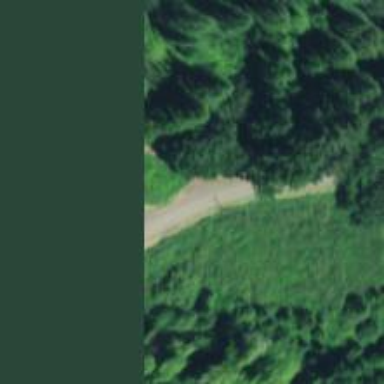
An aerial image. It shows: Unclassified road.